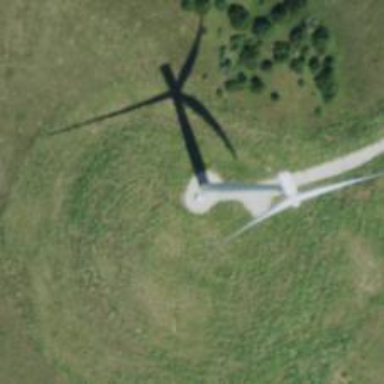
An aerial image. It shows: Wind generator powered by horizontal axis wind turbine.